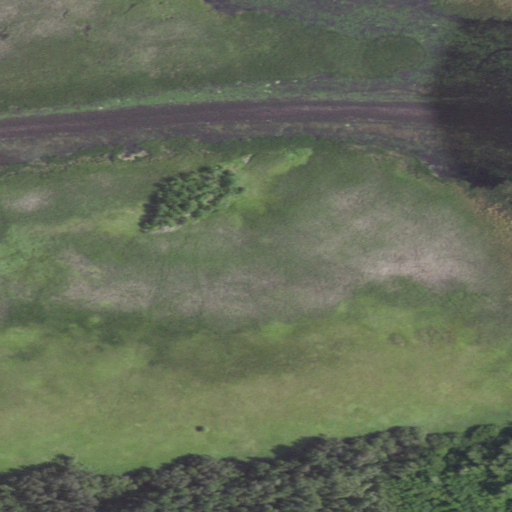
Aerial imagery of island in Minnesota named Ester Island containing herbaceous wetlands, open water, and woody wetlands